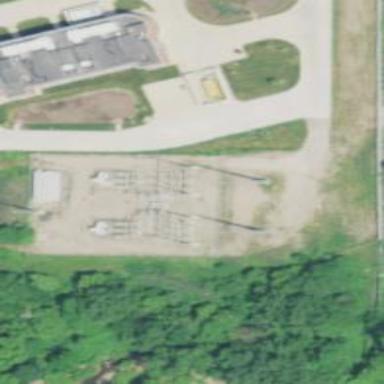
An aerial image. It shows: Power substation.